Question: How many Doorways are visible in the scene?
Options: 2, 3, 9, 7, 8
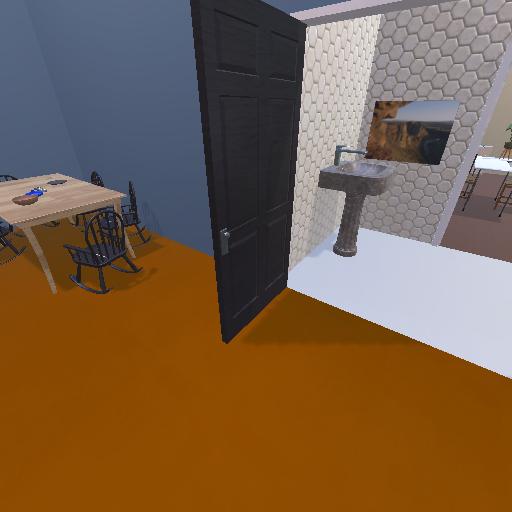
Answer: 2